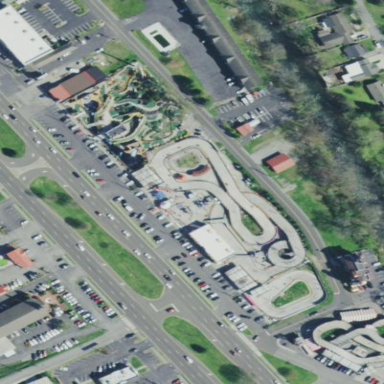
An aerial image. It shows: Karting raceway for sports enthusiasts.